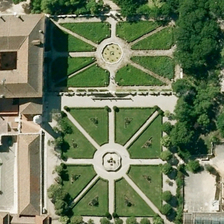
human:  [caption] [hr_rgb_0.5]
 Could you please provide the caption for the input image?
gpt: many green trees and a building are near two squares .

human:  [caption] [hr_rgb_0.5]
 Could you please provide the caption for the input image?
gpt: many green trees and a building are near two squares .

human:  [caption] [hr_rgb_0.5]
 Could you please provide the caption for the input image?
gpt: many green trees and a building are near two squares .

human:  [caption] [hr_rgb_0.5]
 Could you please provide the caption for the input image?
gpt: many green trees and a building are near two squares .

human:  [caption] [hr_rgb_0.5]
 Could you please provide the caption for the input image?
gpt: many green trees and a building are near two squares .